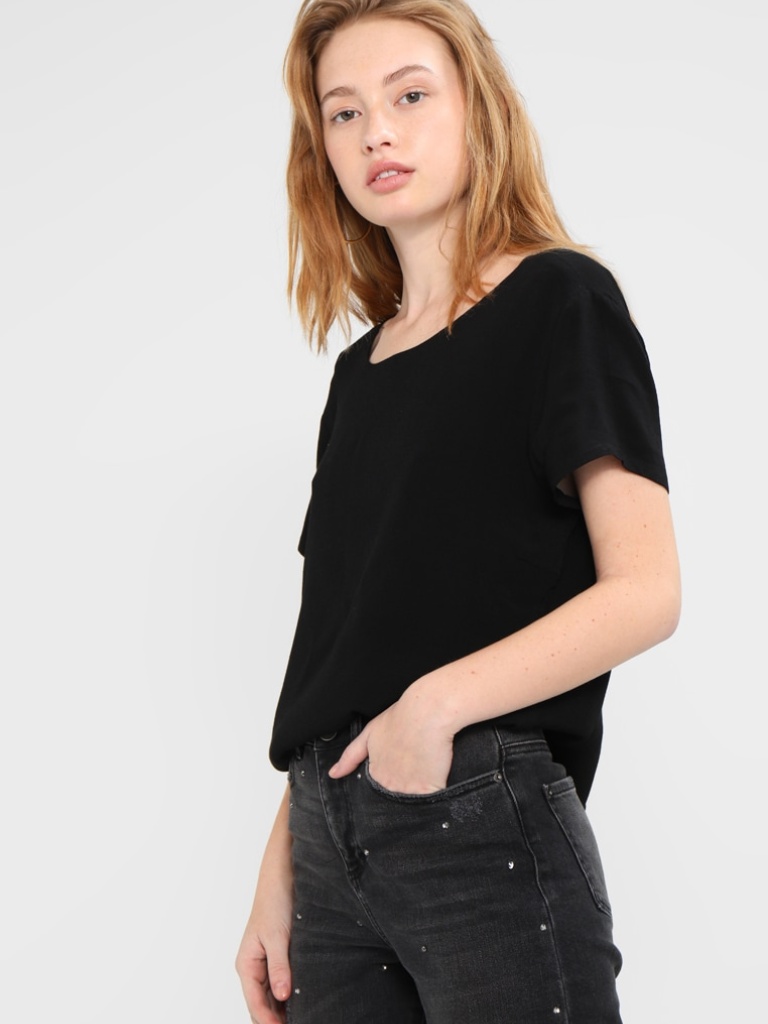
jersey relaxed short sleeve hip length French Tucked scoop t-shirt